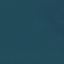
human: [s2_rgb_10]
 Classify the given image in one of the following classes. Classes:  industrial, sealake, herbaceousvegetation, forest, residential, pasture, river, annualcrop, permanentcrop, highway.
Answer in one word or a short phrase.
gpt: SeaLake